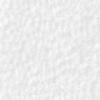
Label: no_change